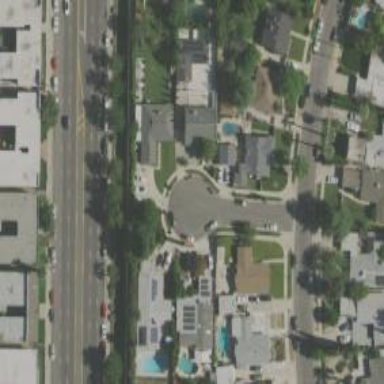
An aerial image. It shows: Residential road.